Aerial crown-view tile of a tropical tree (Barro Colorado Island, Panama), acquired 20240813:
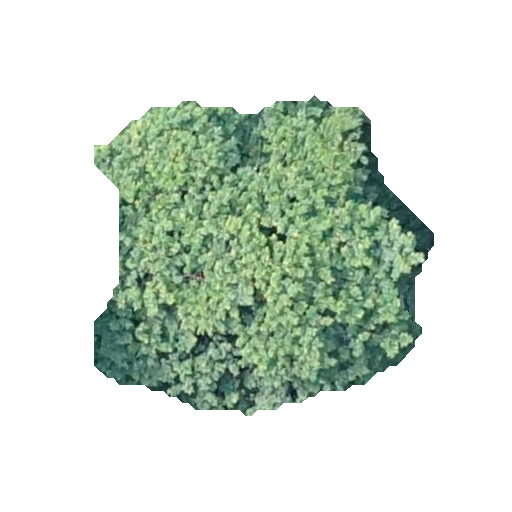
Species: Inga thibaudiana
GBIF accepted scientific name: Inga thibaudiana
Crown area: 125.781 m²